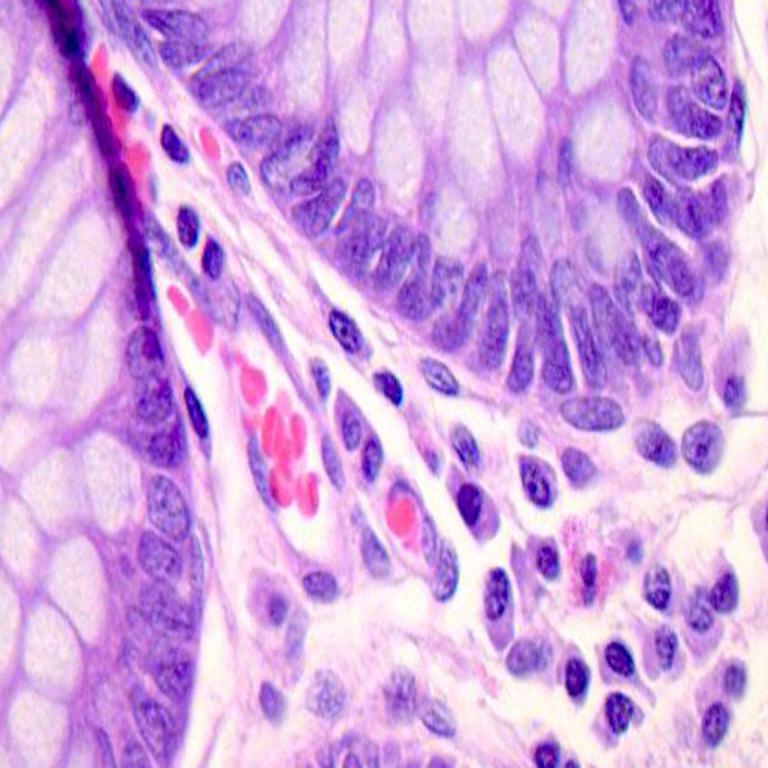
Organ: colon
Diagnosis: benign